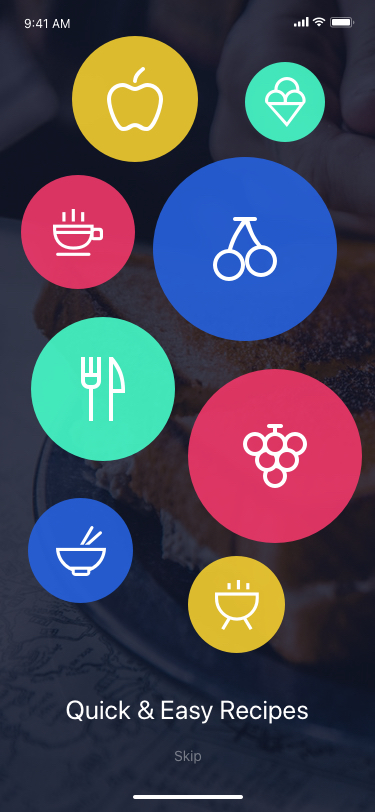
Text in this UI design:
Quick & Easy Recipes
Skip